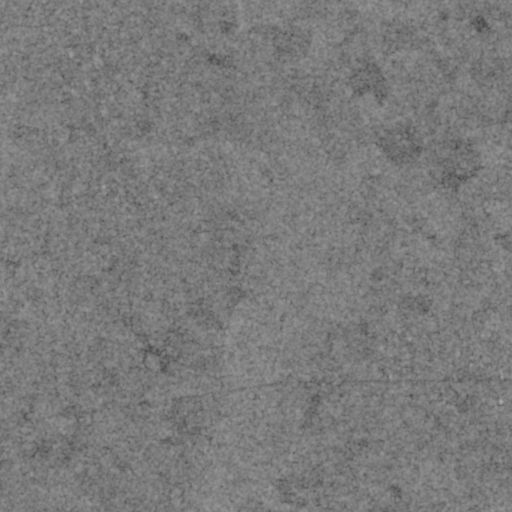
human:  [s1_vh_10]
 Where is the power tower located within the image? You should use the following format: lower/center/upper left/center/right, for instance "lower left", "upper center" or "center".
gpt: The power tower is located in the lower left of the image.
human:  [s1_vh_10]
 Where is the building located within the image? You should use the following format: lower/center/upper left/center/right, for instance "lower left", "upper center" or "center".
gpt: There is no building in the image.

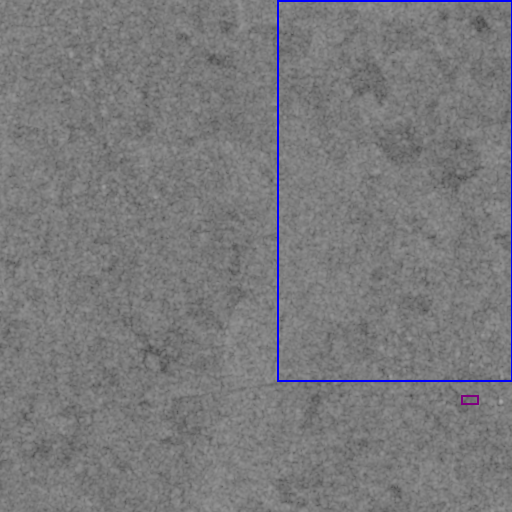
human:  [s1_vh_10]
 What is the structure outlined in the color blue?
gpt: The structure outlined in blue is a crop field.
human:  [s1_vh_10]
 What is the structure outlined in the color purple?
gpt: The structure outlined in purple is a park.
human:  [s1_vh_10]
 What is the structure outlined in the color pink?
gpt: There is no pink outline.